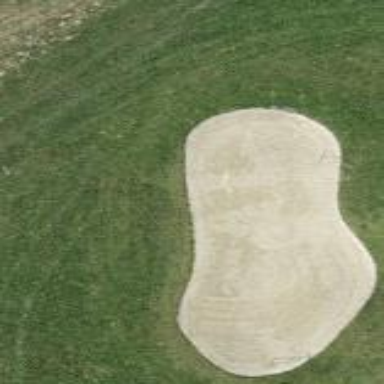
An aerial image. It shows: Golf bunker filled with natural sand.